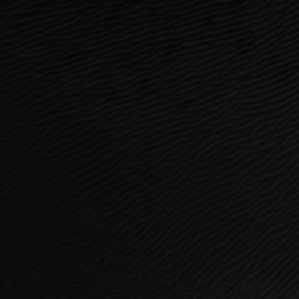
Label: frost